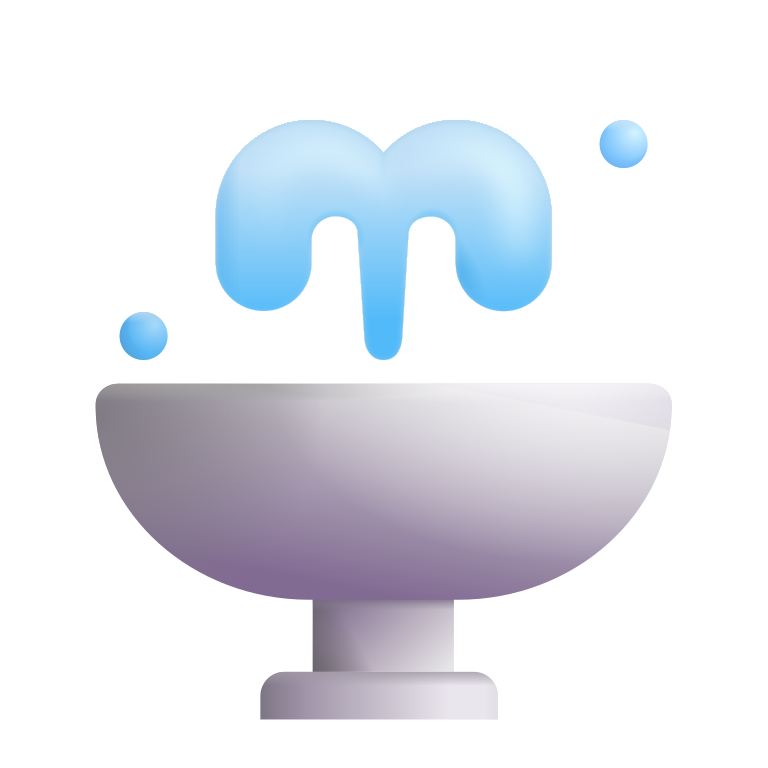
fountain color